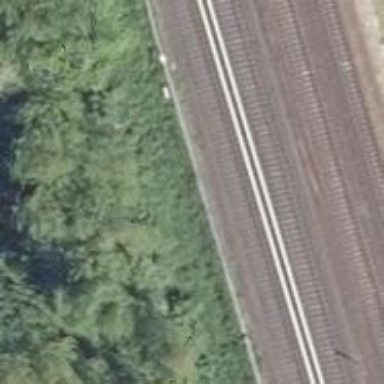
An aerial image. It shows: Light rail railway line with electrified rails.